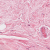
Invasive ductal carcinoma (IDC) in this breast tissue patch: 0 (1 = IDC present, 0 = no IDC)